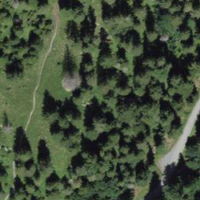
EUNIS habitat code: 44
Species observed at this site:
Centaurea scabiosa